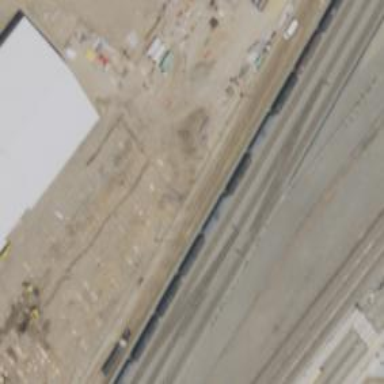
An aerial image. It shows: Railway yard.